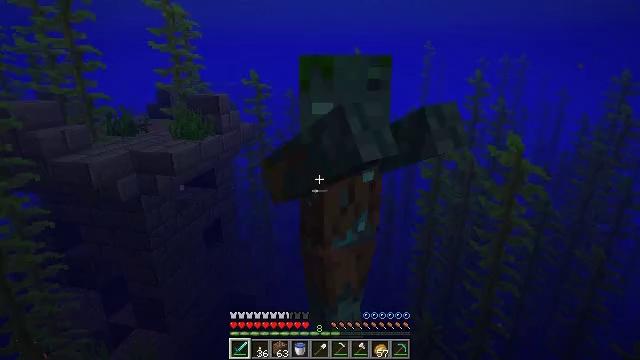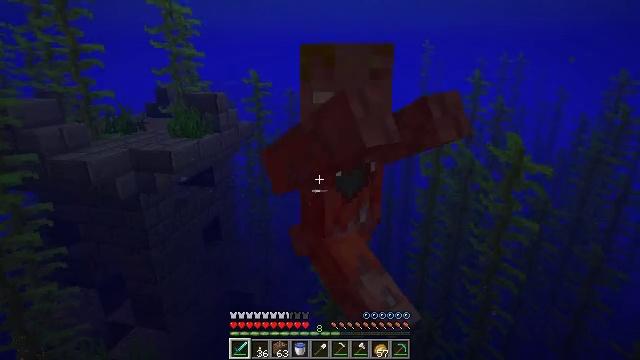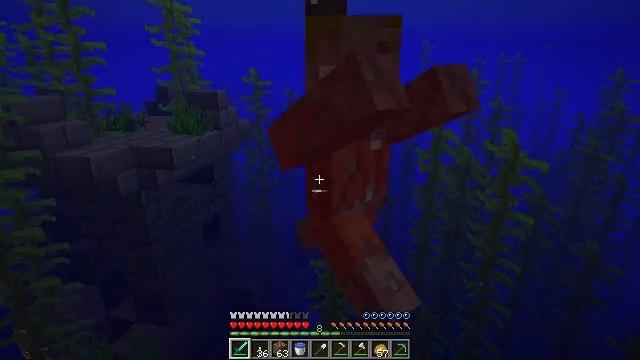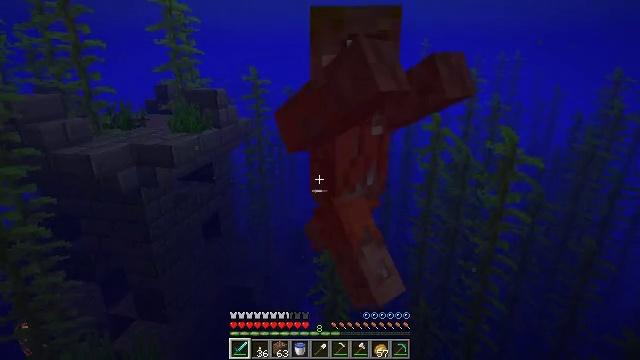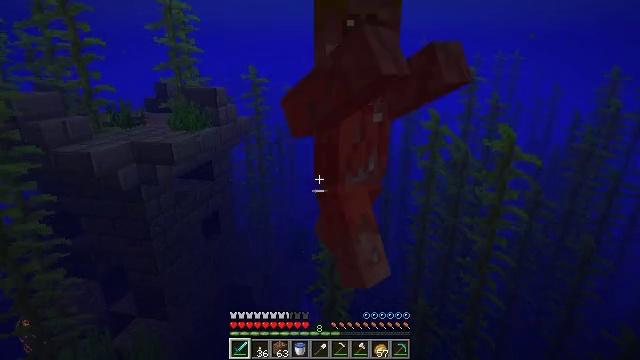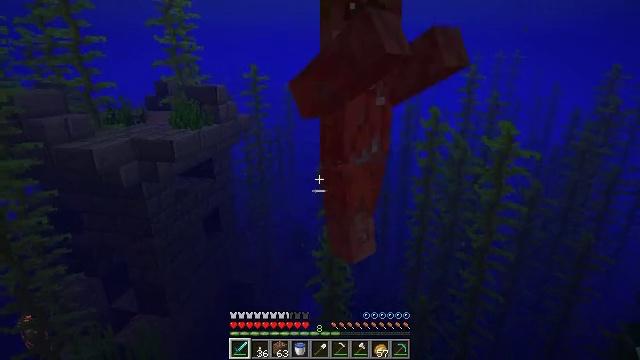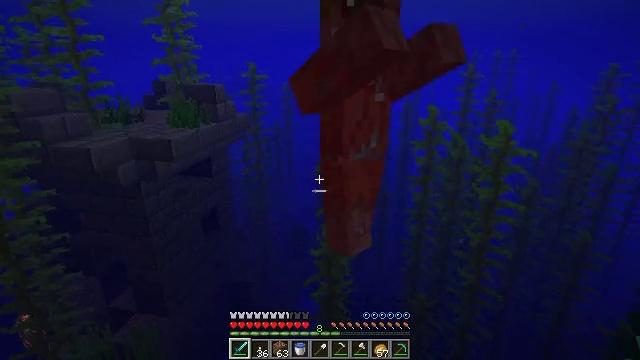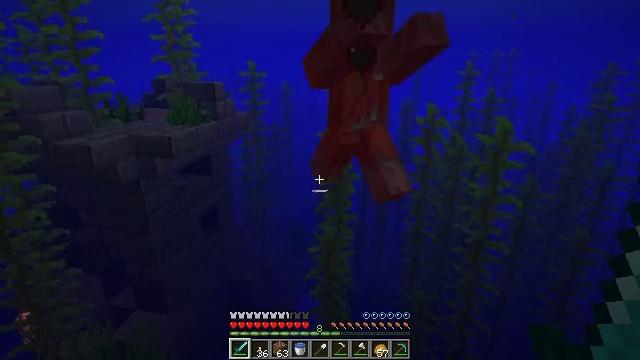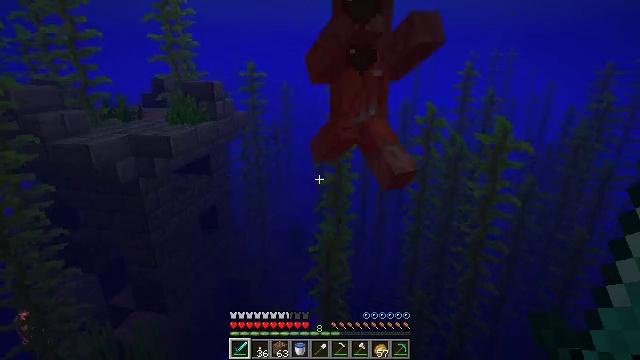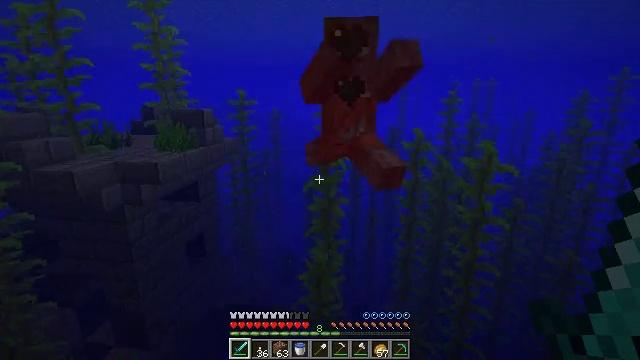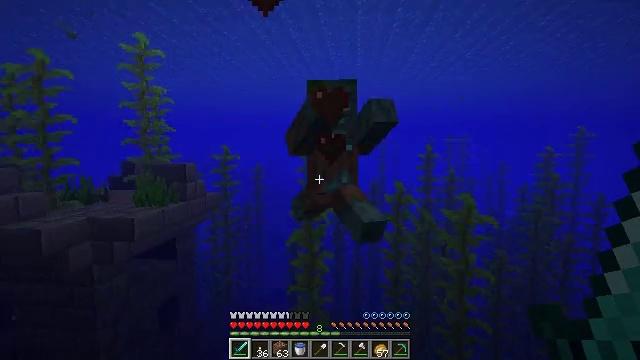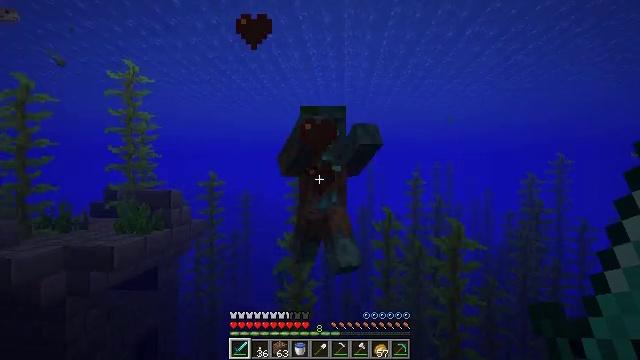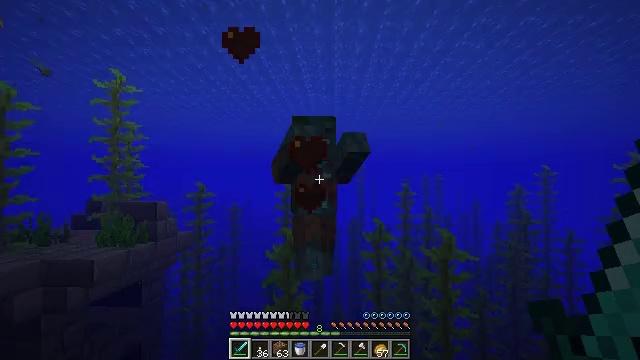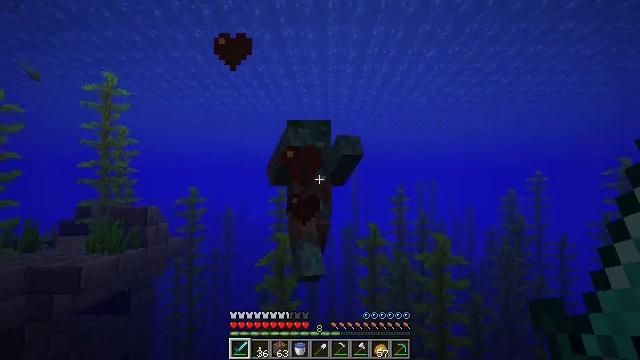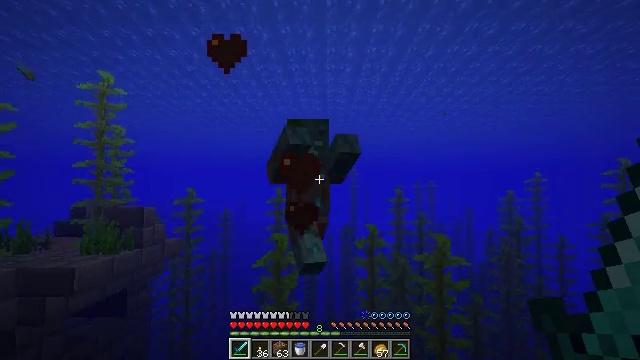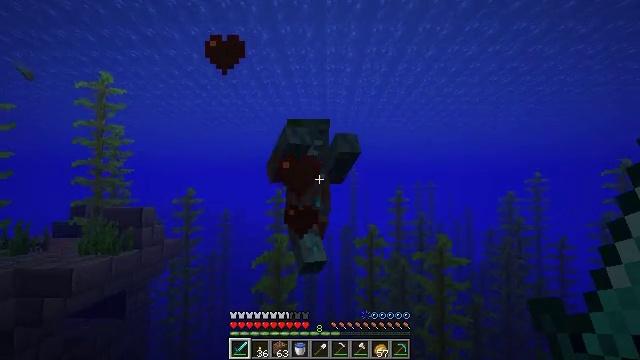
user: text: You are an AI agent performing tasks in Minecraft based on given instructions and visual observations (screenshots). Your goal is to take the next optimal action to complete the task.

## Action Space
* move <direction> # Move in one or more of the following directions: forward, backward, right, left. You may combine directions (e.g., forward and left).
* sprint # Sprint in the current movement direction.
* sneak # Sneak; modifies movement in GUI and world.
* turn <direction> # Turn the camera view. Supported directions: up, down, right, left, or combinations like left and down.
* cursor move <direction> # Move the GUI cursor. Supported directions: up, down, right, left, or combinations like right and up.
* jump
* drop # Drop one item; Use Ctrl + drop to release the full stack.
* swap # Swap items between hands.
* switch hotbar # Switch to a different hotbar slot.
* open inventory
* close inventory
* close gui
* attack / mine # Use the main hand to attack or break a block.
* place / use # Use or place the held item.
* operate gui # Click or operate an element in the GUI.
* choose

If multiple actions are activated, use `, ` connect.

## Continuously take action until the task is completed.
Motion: motion action
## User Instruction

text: Hunt the drowned.
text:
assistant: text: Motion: move back
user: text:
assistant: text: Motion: move back
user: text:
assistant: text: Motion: move back
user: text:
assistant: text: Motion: no_op
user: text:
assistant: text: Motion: no_op
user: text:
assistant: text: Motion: no_op
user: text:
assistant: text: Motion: no_op
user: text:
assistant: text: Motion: move forward
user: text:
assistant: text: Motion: move forward, turn right and up
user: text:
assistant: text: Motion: move forward, turn right and up
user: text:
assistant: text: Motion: move forward, turn right and up
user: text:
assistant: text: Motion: move forward, turn right and up
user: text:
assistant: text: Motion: move forward, turn right and up
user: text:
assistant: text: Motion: move forward
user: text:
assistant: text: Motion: move forward
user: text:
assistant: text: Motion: move forward
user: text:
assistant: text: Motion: move forward
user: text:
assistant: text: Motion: move forward
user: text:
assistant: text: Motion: move forward
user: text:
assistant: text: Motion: move forward
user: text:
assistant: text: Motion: move forward
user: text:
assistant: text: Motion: move forward
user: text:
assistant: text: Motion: move forward
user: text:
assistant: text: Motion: move forward
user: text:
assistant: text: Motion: move forward
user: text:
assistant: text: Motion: move forward
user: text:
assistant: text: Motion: move forward
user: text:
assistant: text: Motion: move forward
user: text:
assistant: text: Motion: move forward
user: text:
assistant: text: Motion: move forward